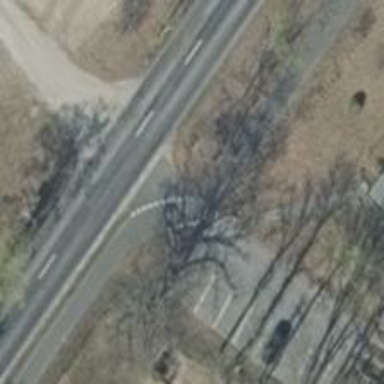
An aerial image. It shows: Asphalt road classified as primary highway.